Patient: sex M, age 66
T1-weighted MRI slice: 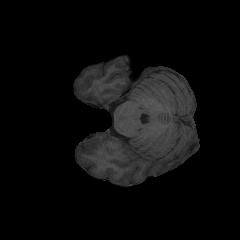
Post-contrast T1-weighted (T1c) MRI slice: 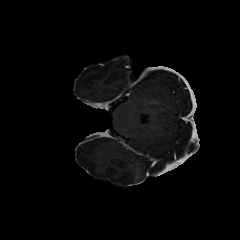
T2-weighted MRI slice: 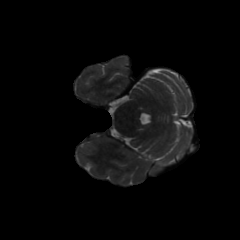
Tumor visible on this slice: no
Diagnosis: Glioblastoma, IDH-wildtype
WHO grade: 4